Question: I am currently working on an application in which I have to taken into account two ListViews one above another and that too with a common scroll. I know this is not the best practice, instead I should have taken just a single ListView but the problem is with the layouts that doesn't seem to be possible with a sinlge ListView. Actually my first ListView will contain list of friend requests that I can accept or ignore and that are not static and can vary with no limit and second list will contain my friends which may vary too i.e not static. If i have to only show these two things, then I should have preferred single ListView and can be easily done but the actual problem arises when i have to add an Alphabetical sorting of my second list i.e my friends list using side bar and that is applicable only for my second list not for first one. This one is the screenshot without side bar

but alphabetical side bar will be there for new connections. So I don't think, this can be possible with a single list since alphabetical side bar will be added to the whole list not the part of a list. so right now I am trying to save myself from using ScrollView for my two ListViews since that will be very expensive. so I need the best way as how to go with this type of structure. Should take two ListView inside ScrollView or it can be done with a single ListView that will be more preferred.
Please pour your suggestions. Thanks in advance.
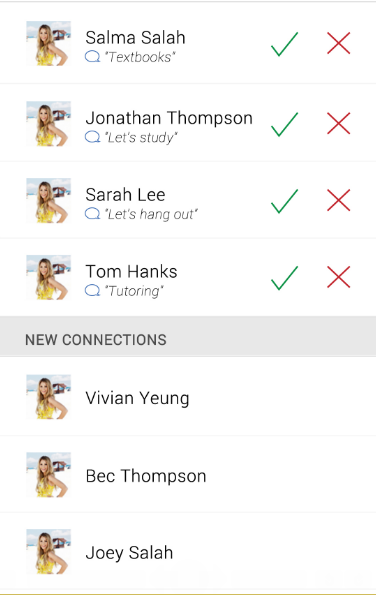
Answer: What about putting your two 'ListView's one after the other inside a 'LinearLayout' container and you put that container inside a 'ScrollView'? Then (programatically) you calculate the total height that the 'ListView' needs to be in order to wrap all it's content, so your 'ListView's will never scroll but your 'ScrollView' will. Here is the idea:
## Layout
'''
<?xml version="1.0" encoding="utf-8"?>
<ScrollView xmlns:android="http://schemas.android.com/apk/res/android"
android:layout_width="match_parent"
android:layout_height="match_parent" >
<!-- Container -->
<LinearLayout
android:layout_width="match_parent"
android:layout_height="match_parent"
android:orientation="vertical" >
<!-- Your list views -->
<ListView
android:id="@+id/listView1"
android:layout_width="match_parent"
android:layout_height="wrap_content" >
</ListView>
<ListView
android:id="@+id/listView2"
android:layout_width="match_parent"
android:layout_height="wrap_content" >
</ListView>
</LinearLayout>
</ScrollView>
'''
## Code
'''
private void resizeListView(ListView listView) {
ListAdapter adapter = listView.getAdapter();
int count = adapter.getCount();
int itemsHeight = 0;
// Your views have the same layout, so all of them have
// the same height
View oneChild = listView.getChildAt(0);
if( oneChild == null)
return;
itemsHeight = oneChild.getHeight();
// Resize your list view
LinearLayout.LayoutParams params = (LinearLayout.LayoutParams)listView.getLayoutParams();
params.height = itemsHeight * count;
listView.setLayoutParams(params);
}
'''
You may want to (actually you need to) wait for the ListView to get drawn so 'getChildAt(int index)' can actually return a View and avoid getting a null. You can achieve this adding this to your 'onCreate':
'''
ViewTreeObserver listVTO = listView.getViewTreeObserver();
listVTO.addOnGlobalLayoutListener(new ViewTreeObserver.OnGlobalLayoutListener() {
@Override
public void onGlobalLayout() {
listView.getViewTreeObserver().removeOnGlobalLayoutListener(this);
resizeListView(listView);
}
});
'''
Just a suggestion, you may want to try the new <URL> because it can handle recycling with different types of 'View's